Field crop: maize
Growth stage: 1
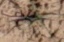
Species: lolium